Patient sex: M
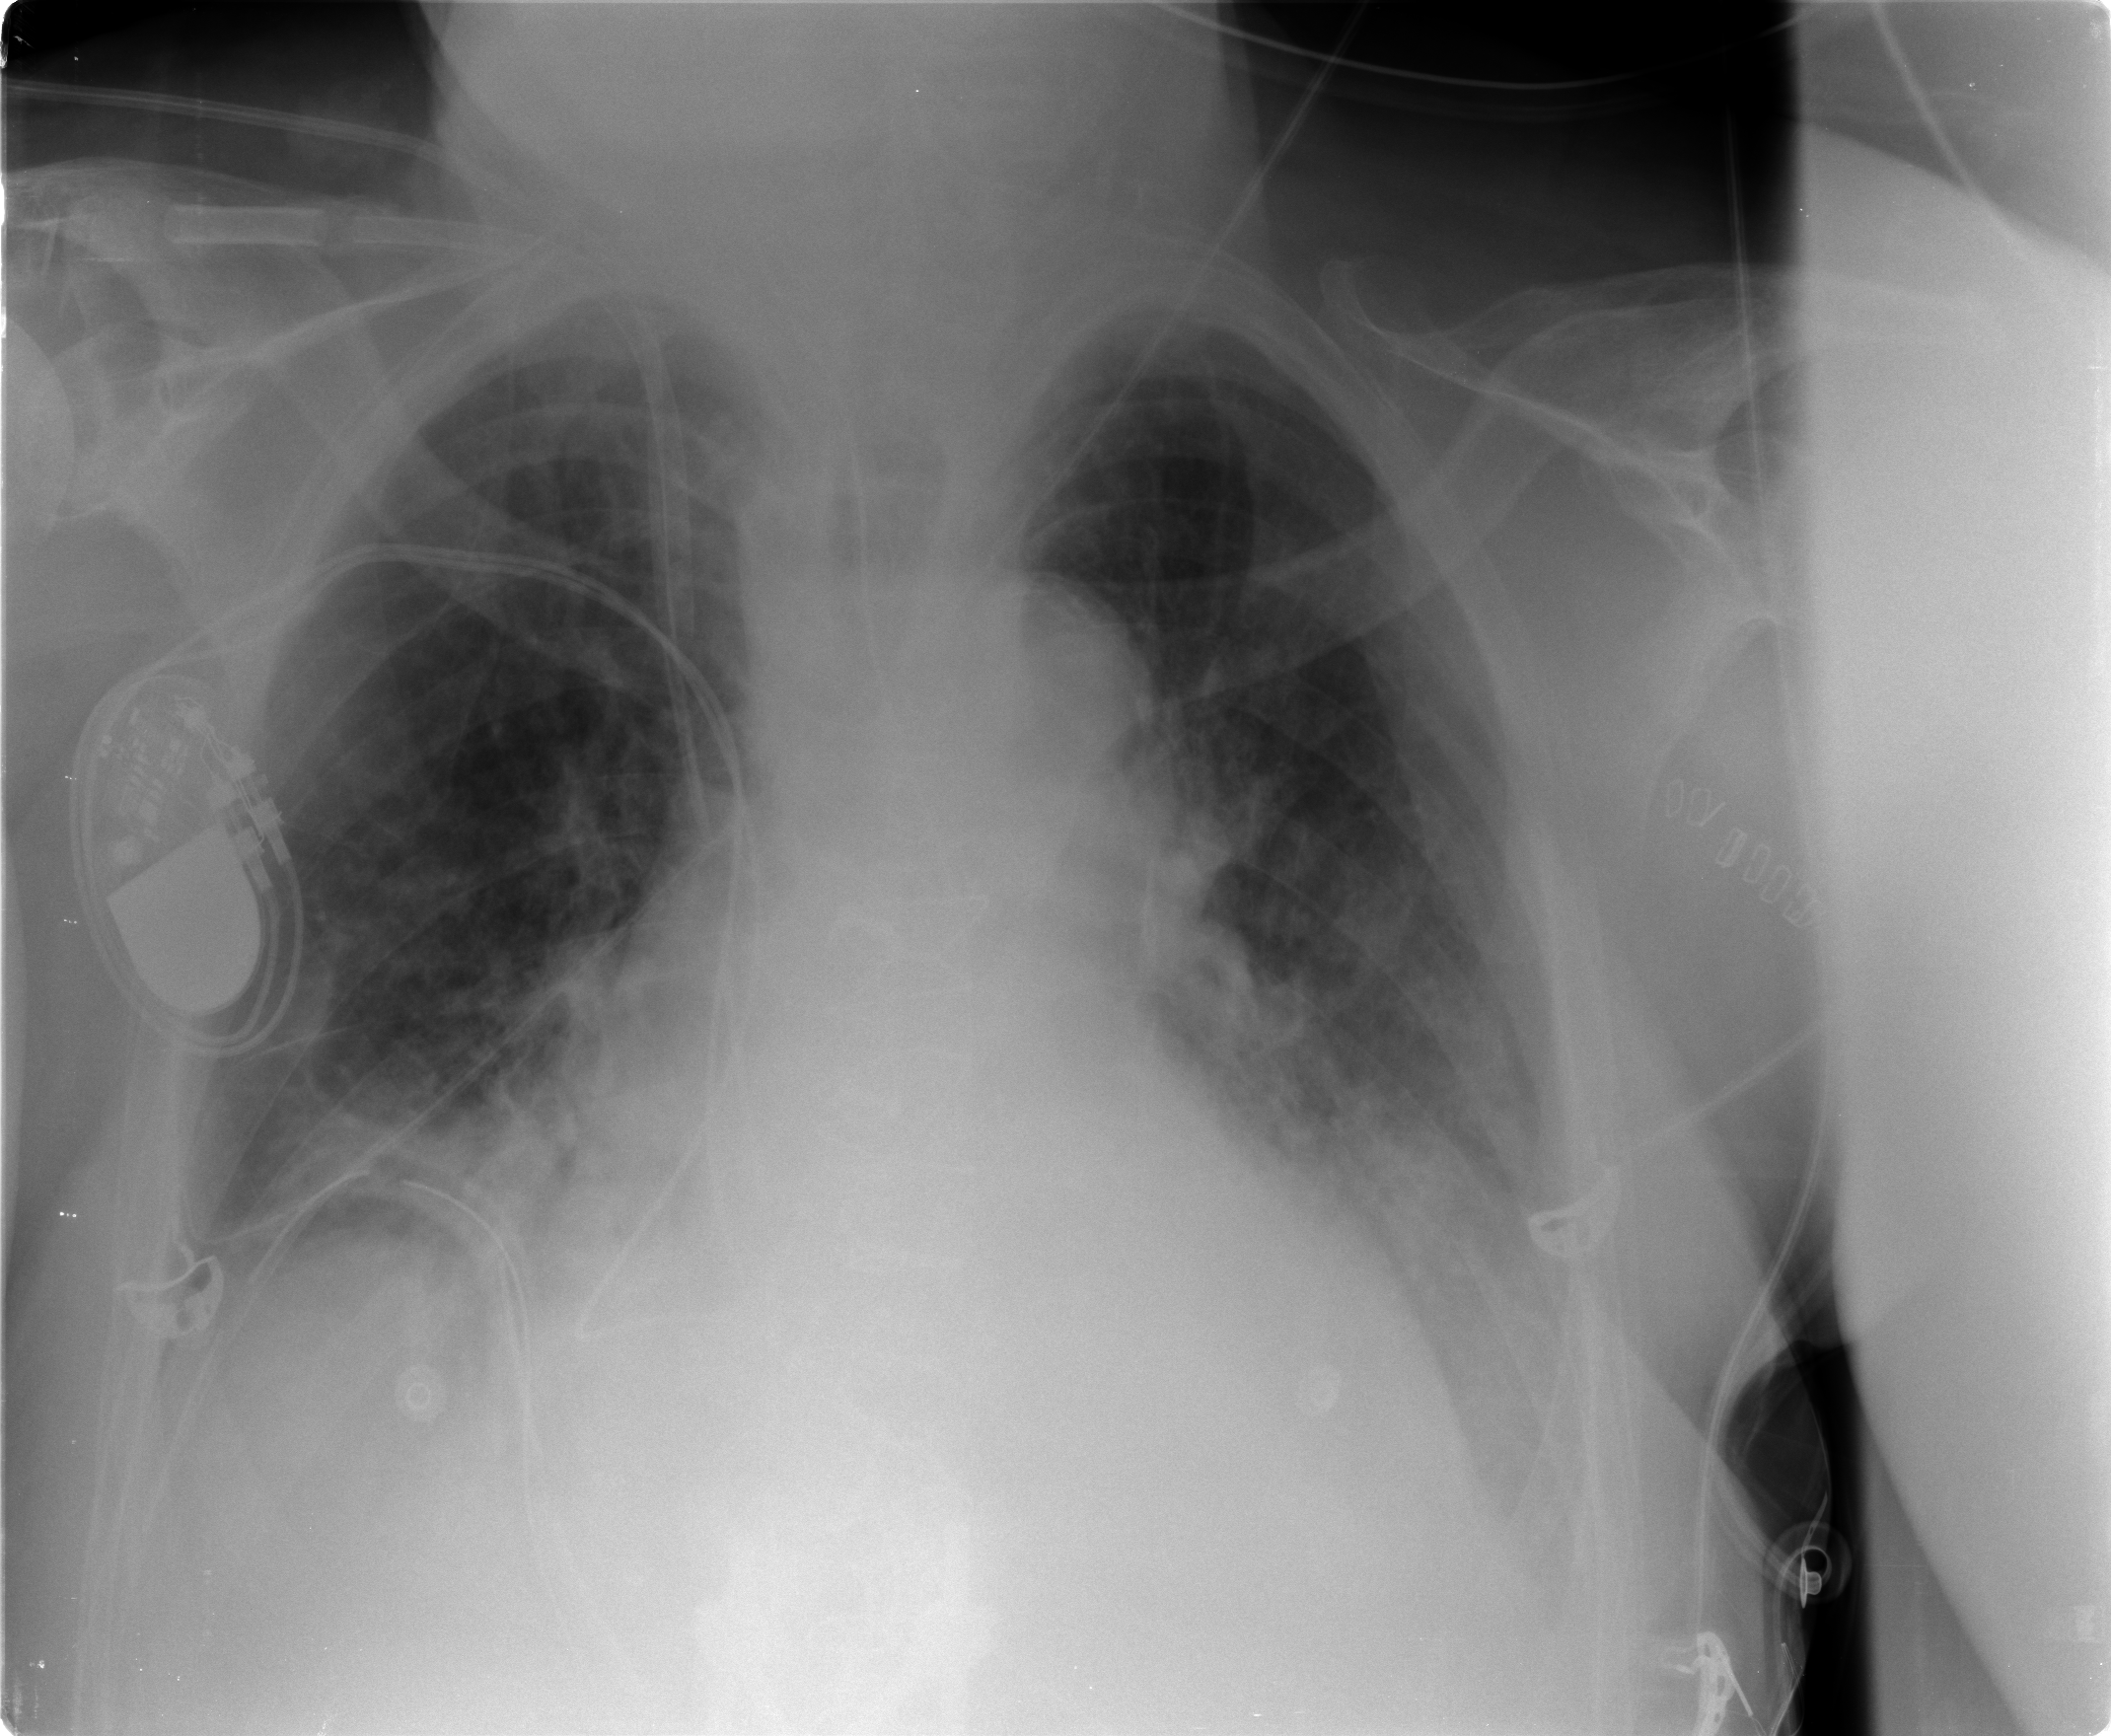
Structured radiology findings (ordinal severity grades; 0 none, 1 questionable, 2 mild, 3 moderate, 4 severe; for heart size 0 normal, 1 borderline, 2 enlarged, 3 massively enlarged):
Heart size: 2
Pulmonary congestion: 2
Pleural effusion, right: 0
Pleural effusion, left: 1
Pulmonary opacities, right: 2
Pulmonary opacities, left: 2
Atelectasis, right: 2
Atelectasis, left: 2